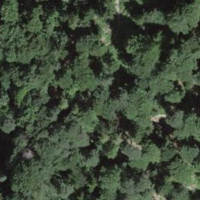
EUNIS habitat code: 44
Species observed at this site:
Fagus sylvatica